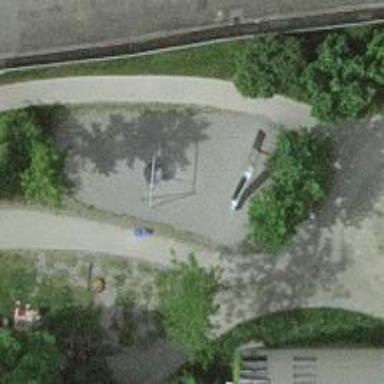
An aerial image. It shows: Playground with basket swing.